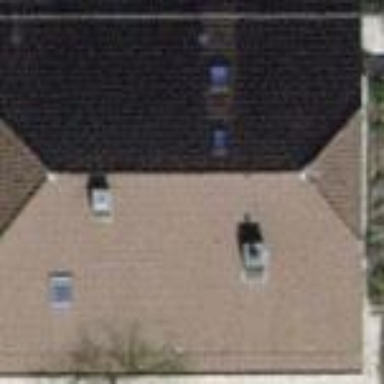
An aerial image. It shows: Building with tile roof.